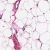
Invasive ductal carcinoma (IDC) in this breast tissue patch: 0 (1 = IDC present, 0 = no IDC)